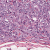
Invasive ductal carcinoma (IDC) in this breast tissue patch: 1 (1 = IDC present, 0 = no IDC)